Question: How to change Colab interface from French to English? I can not find this setting. this is my problem. The interface:

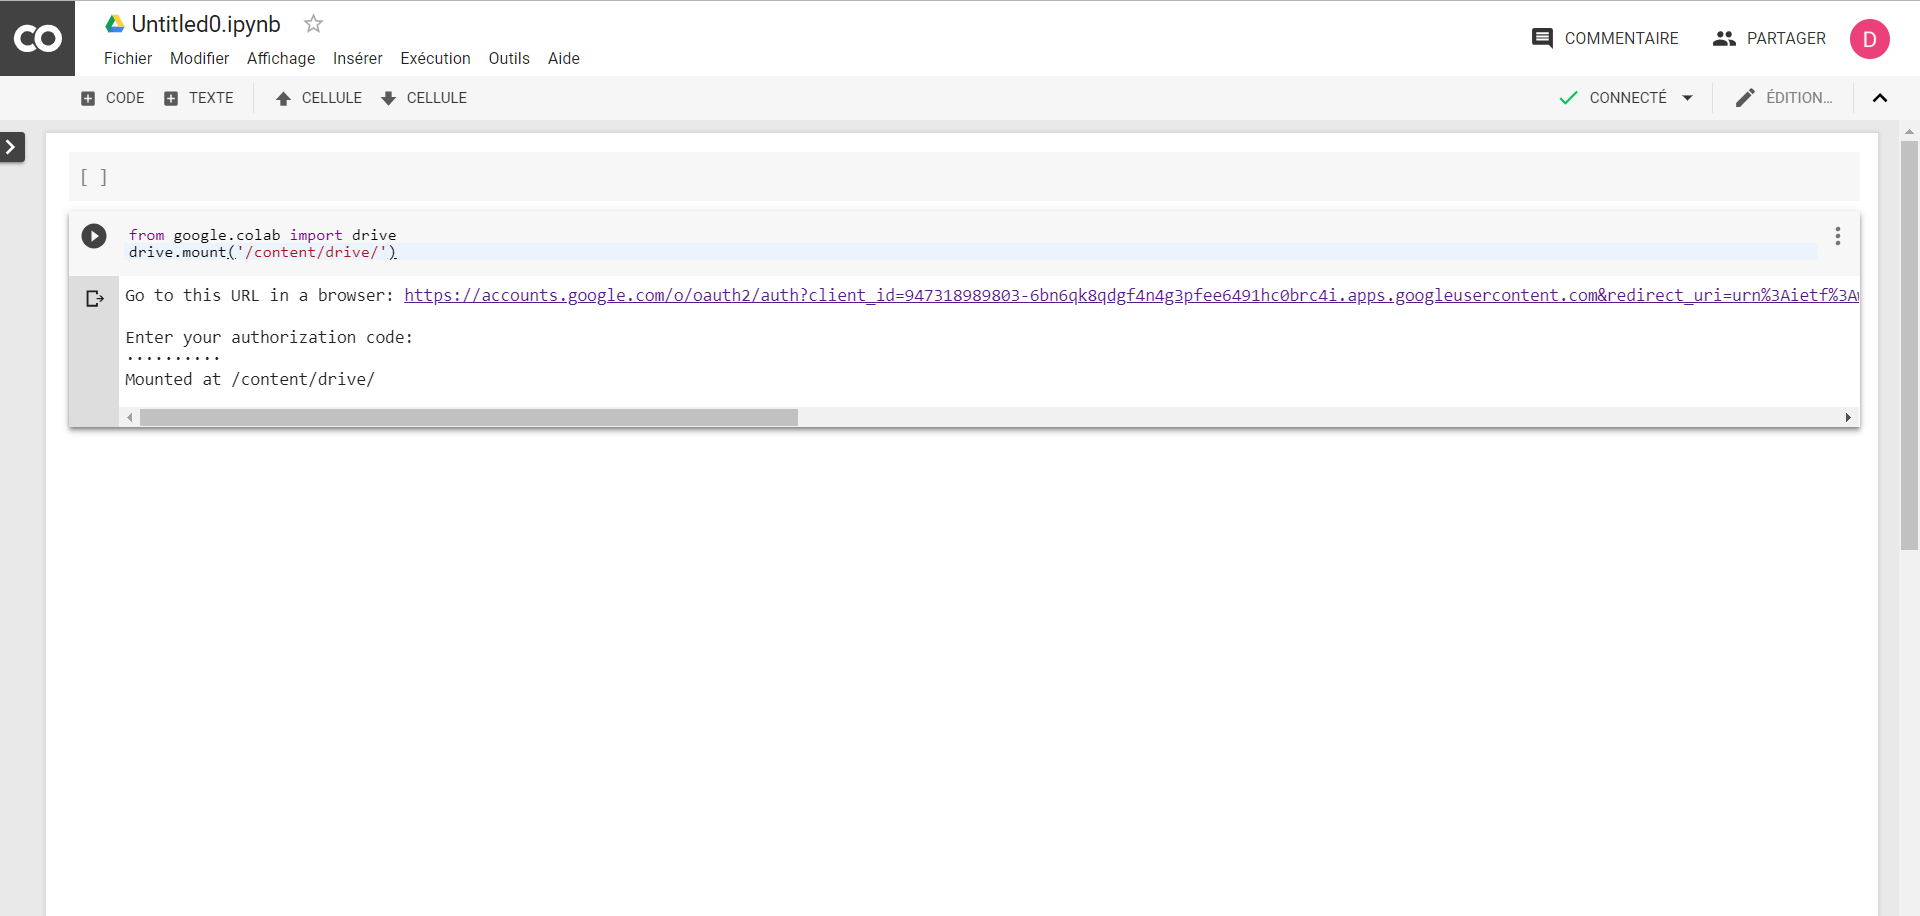
Answer: I think that in section "Aide" the last option should be "Voir en anglais"